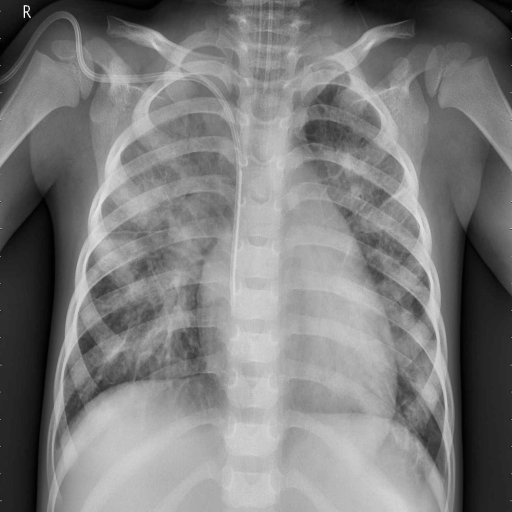
Finding: PNEUMONIA